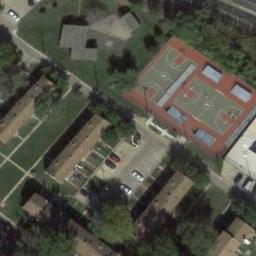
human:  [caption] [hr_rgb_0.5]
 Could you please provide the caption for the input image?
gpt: Not only are there two basketball courts and four ping-pong tables on the playground, But there's also a parking lot, Lawns and lots of trees nearby .

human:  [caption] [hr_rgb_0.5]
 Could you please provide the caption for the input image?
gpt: There are two basketball courts and four billiards tables on the playground .

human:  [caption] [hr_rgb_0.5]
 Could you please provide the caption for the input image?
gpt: Two basketball courts next to a parking lot and some table tennis tables beside .

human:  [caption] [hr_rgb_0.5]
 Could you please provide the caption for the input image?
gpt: There are two basketball courts surrounded by many trees and grass .

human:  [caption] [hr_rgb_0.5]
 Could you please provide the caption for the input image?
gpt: Four blue houses are in the corner of the basketball court .